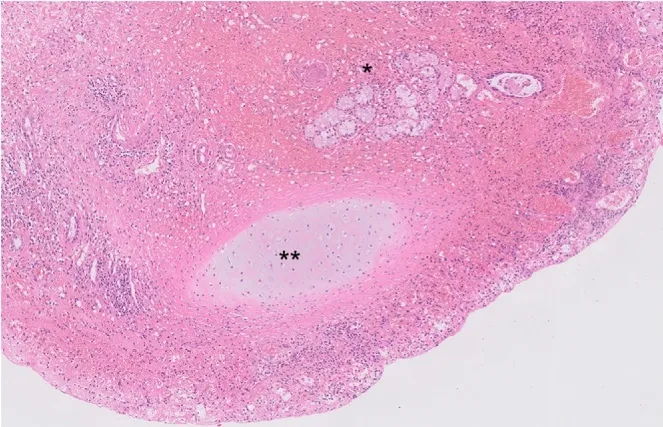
Pathological findings of the cyst wall (hematoxylin and eosin stain). Bronchial gland (*), cartilage (**) with infiltration of inflammatory cells.
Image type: pathology (h&e)